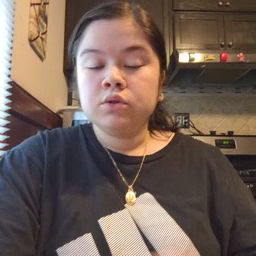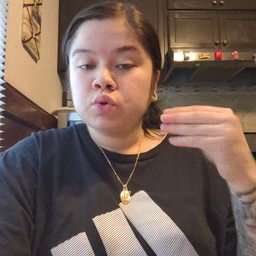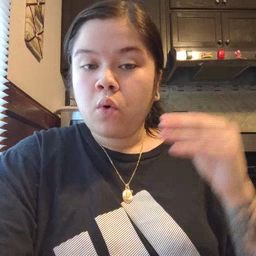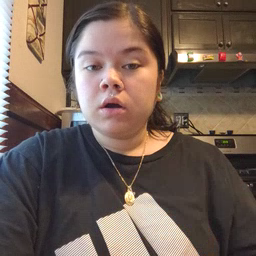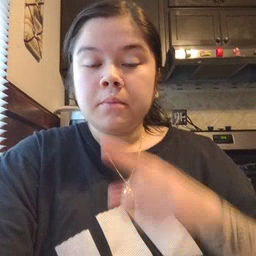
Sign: store